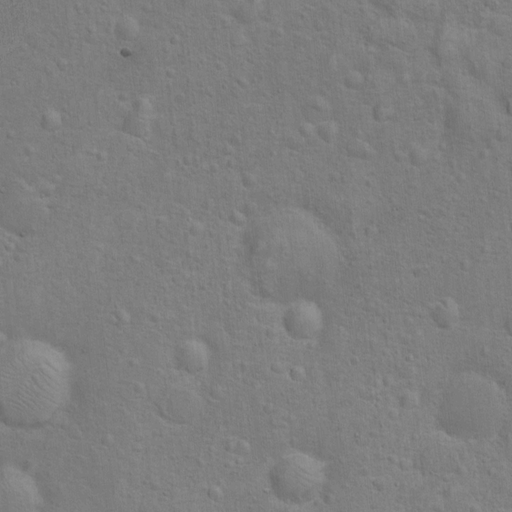
Classes present: Background